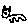
Label: cat